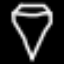
Label: diamond